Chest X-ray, AP view. Patient: 37 years old, sex F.
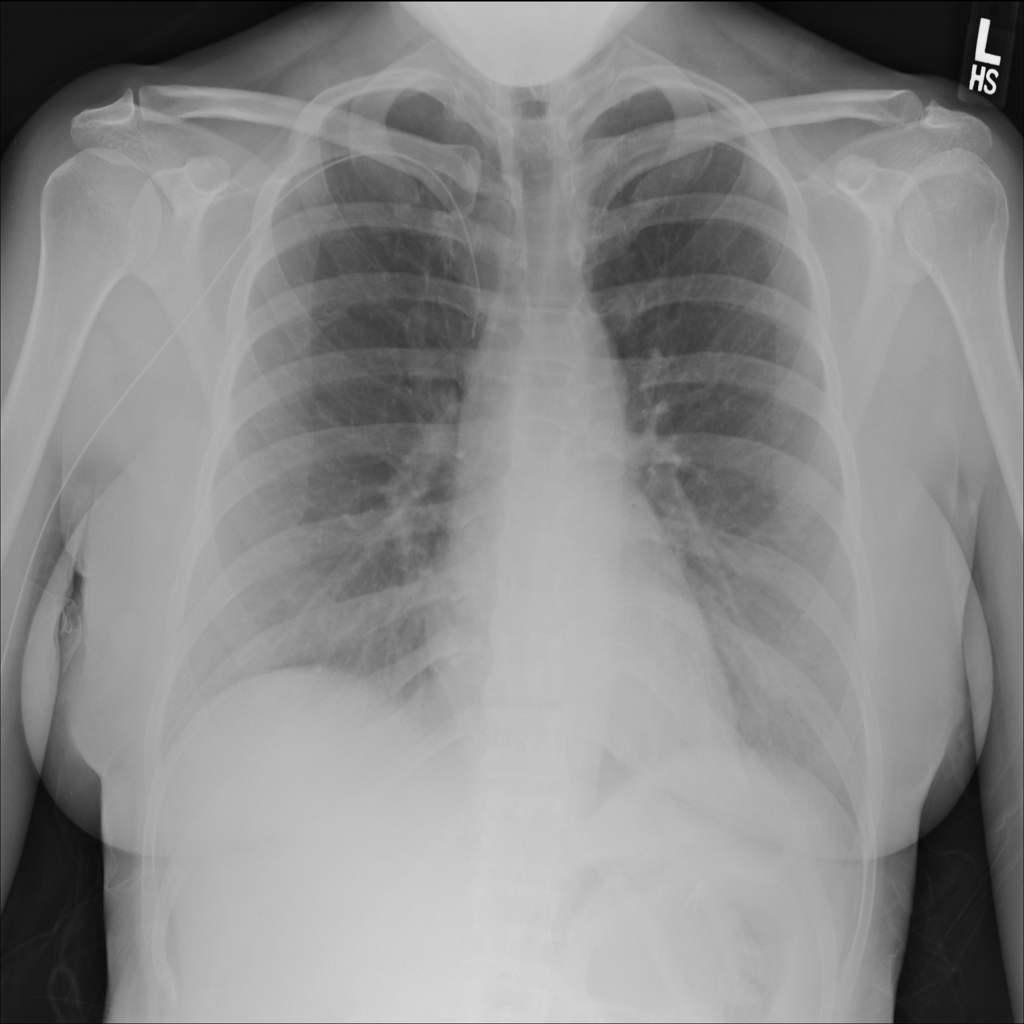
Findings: No Finding